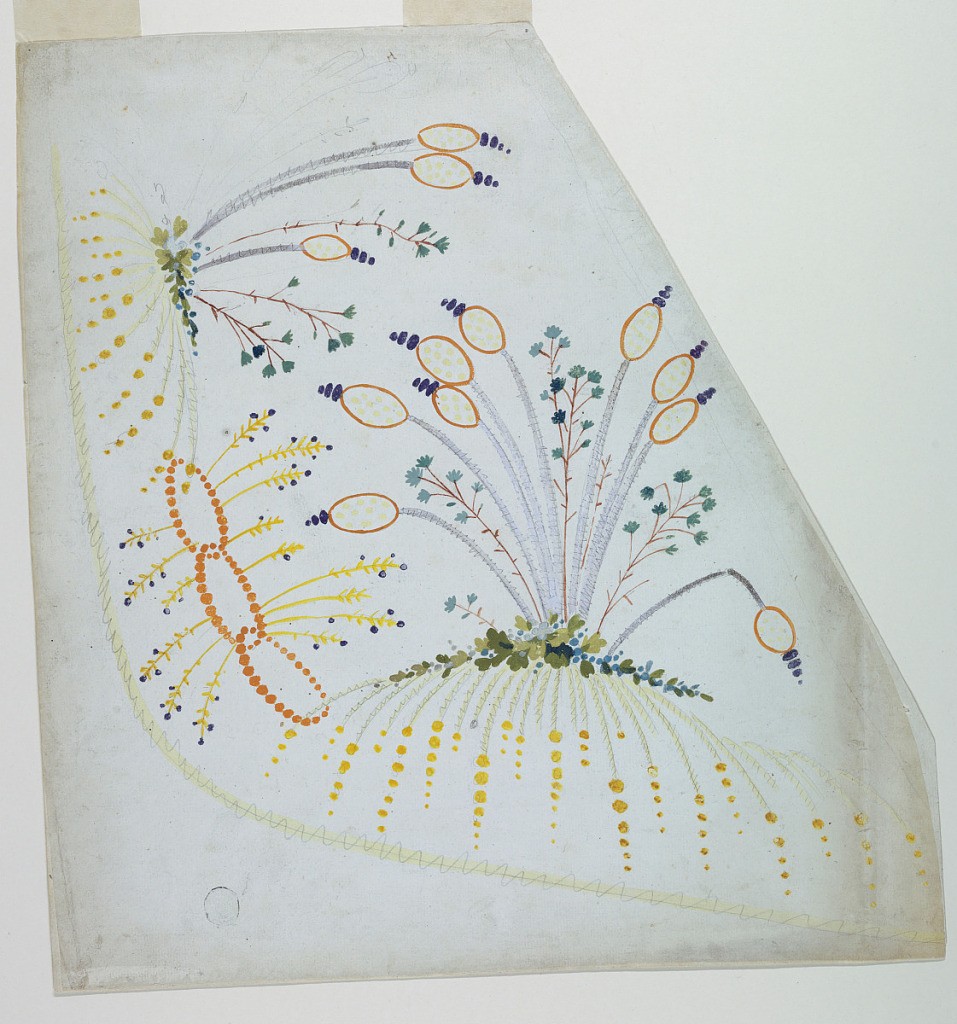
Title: Design for the Embroidery of a Lady's Overskirt of the "Fabrique de St. Ruf"
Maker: Fabrique de Saint Ruf, Lyon, France
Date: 1790–1800
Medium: Graphite, brush and gouache on paper
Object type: Drawing
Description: Ruffled yellow edge along the rising part of which are two alternate three rings of a chain, with standing and hanging boughs and a fantastic plant. A plant is in the corner.